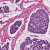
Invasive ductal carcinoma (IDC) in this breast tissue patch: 1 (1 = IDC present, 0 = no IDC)